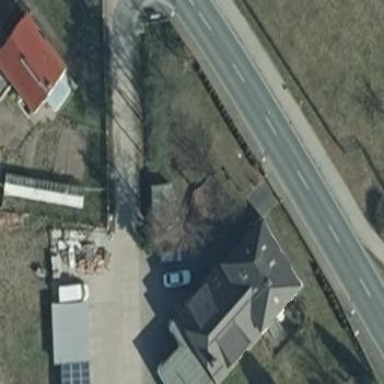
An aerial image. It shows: Residential building.